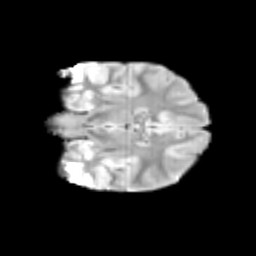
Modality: T2w
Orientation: coronal
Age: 11
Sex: male
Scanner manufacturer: siemens
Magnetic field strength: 3 T
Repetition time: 3.8 s
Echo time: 0.07 s